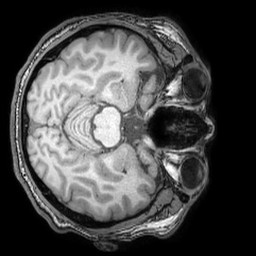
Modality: T1w
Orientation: axial
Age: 26
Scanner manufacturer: philips
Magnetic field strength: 3 T
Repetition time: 0.007 s
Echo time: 0.003501 s